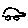
Label: car